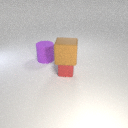
large purple rubber cylinder to the left of small red metal cube